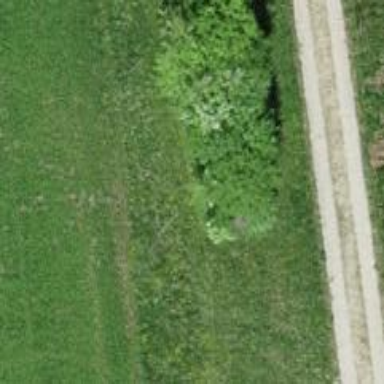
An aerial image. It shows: Hedge barrier.